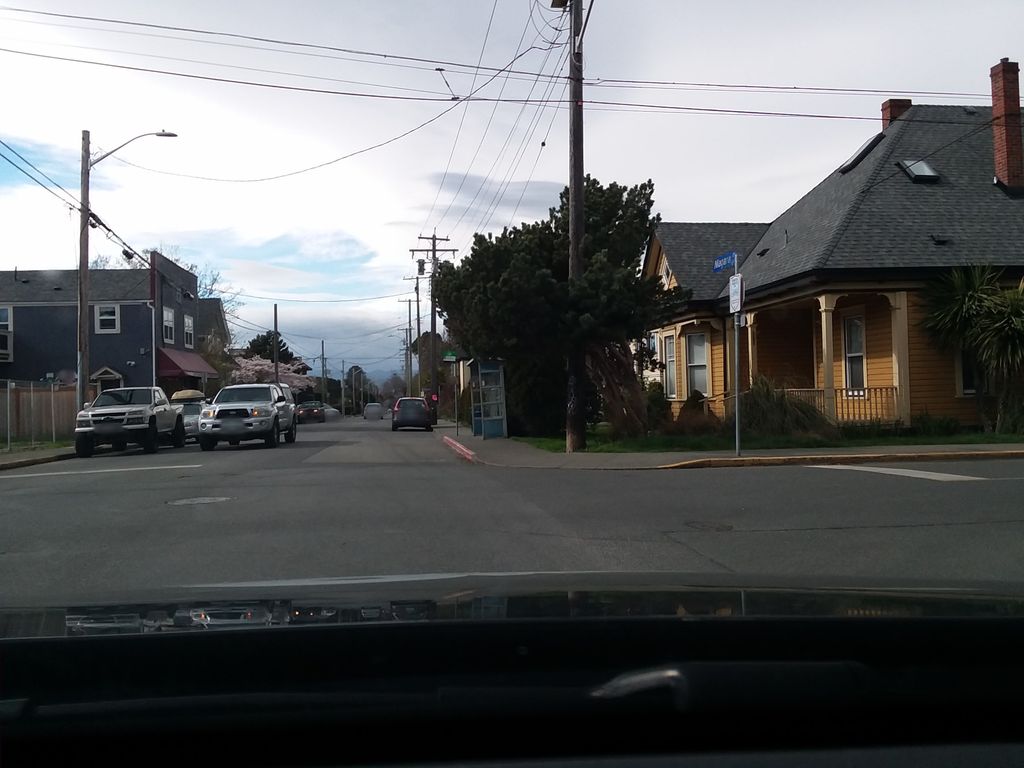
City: victoria